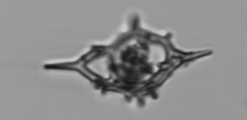
Label: Dictyocha